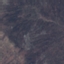
Land use / land cover class: HerbaceousVegetation